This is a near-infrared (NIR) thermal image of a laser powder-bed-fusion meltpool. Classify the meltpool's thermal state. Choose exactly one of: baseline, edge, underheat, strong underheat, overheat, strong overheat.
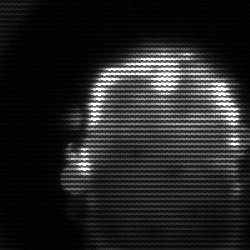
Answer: baseline